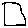
Label: square